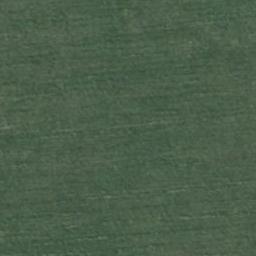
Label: meadow